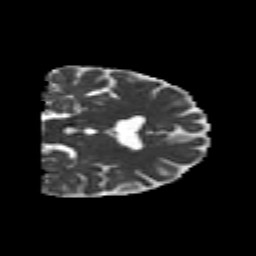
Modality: MD
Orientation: coronal
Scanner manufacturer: siemens
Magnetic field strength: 3 T
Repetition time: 6.8 s
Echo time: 0.093 s